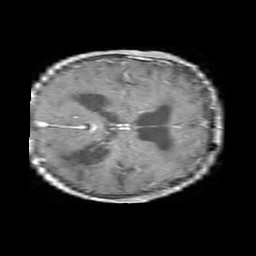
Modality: T1w
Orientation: axial
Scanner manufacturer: philips
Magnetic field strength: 3 T
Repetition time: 0.3107 s
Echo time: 0.002302 s